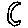
Label: moon